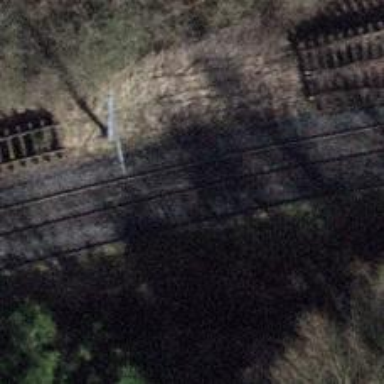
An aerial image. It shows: Railway with electrified contact lines.